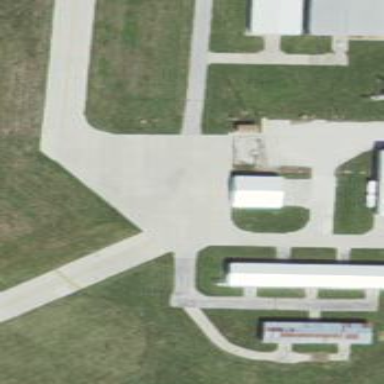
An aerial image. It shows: Apron at the airport.